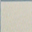
Piece: xx